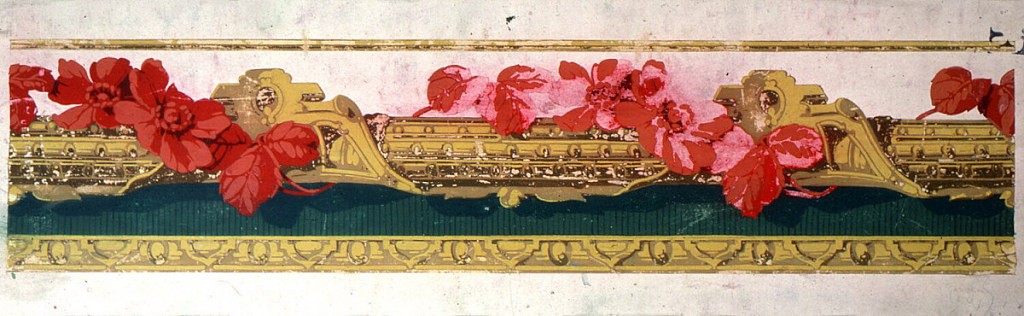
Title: Border
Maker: Ericson & Weiss
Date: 1900–1920
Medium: Block printed on paper
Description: Yellow and gold architectonic imitation carved molding, with green band and red flowers wrapped around, entwined. Vining floral wrapped rod runs through center of design, background is white above, green below. Architectural molding across bottom edge.